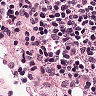
Metastatic tissue present: no